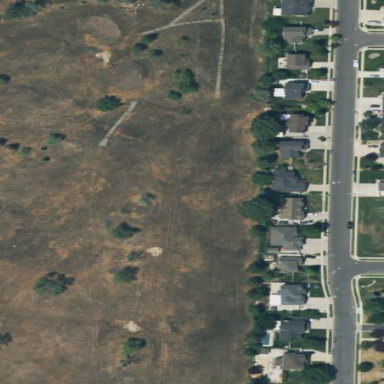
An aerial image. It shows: Mowed grass area used as golf fairway.